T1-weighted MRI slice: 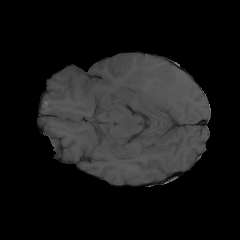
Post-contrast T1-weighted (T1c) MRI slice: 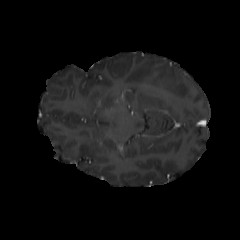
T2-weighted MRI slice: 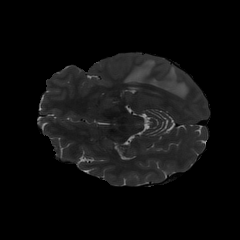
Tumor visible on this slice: yes